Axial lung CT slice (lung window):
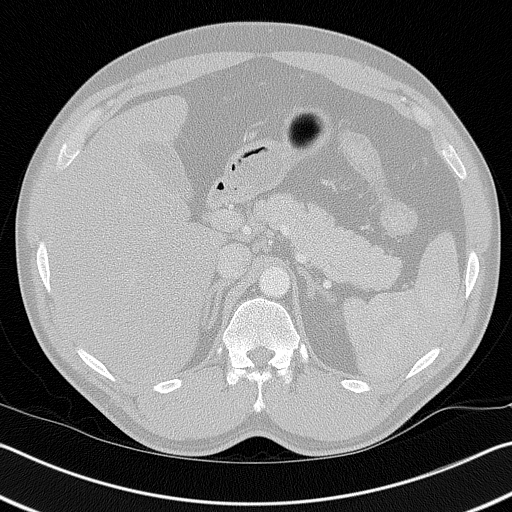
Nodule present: no